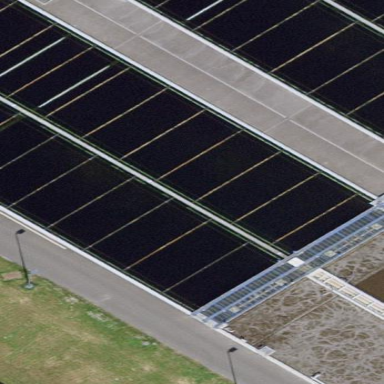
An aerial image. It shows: Image of wastewater.